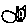
Label: cat